Aerial crown-view tile of a tropical tree (Barro Colorado Island, Panama), acquired 20250715:
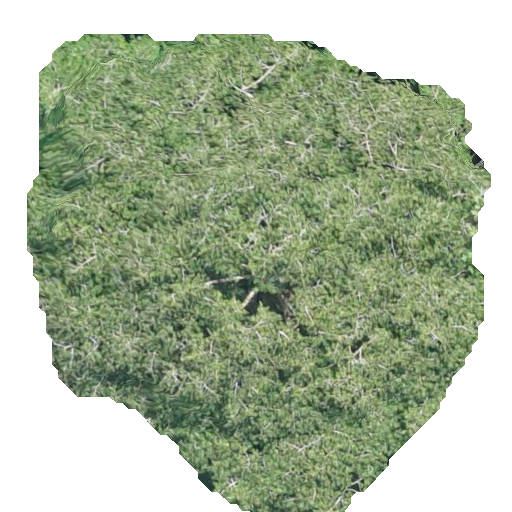
Species: Virola surinamensis
GBIF accepted scientific name: Virola surinamensis
Crown area: 257.464 m²